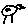
Label: bird